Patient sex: M
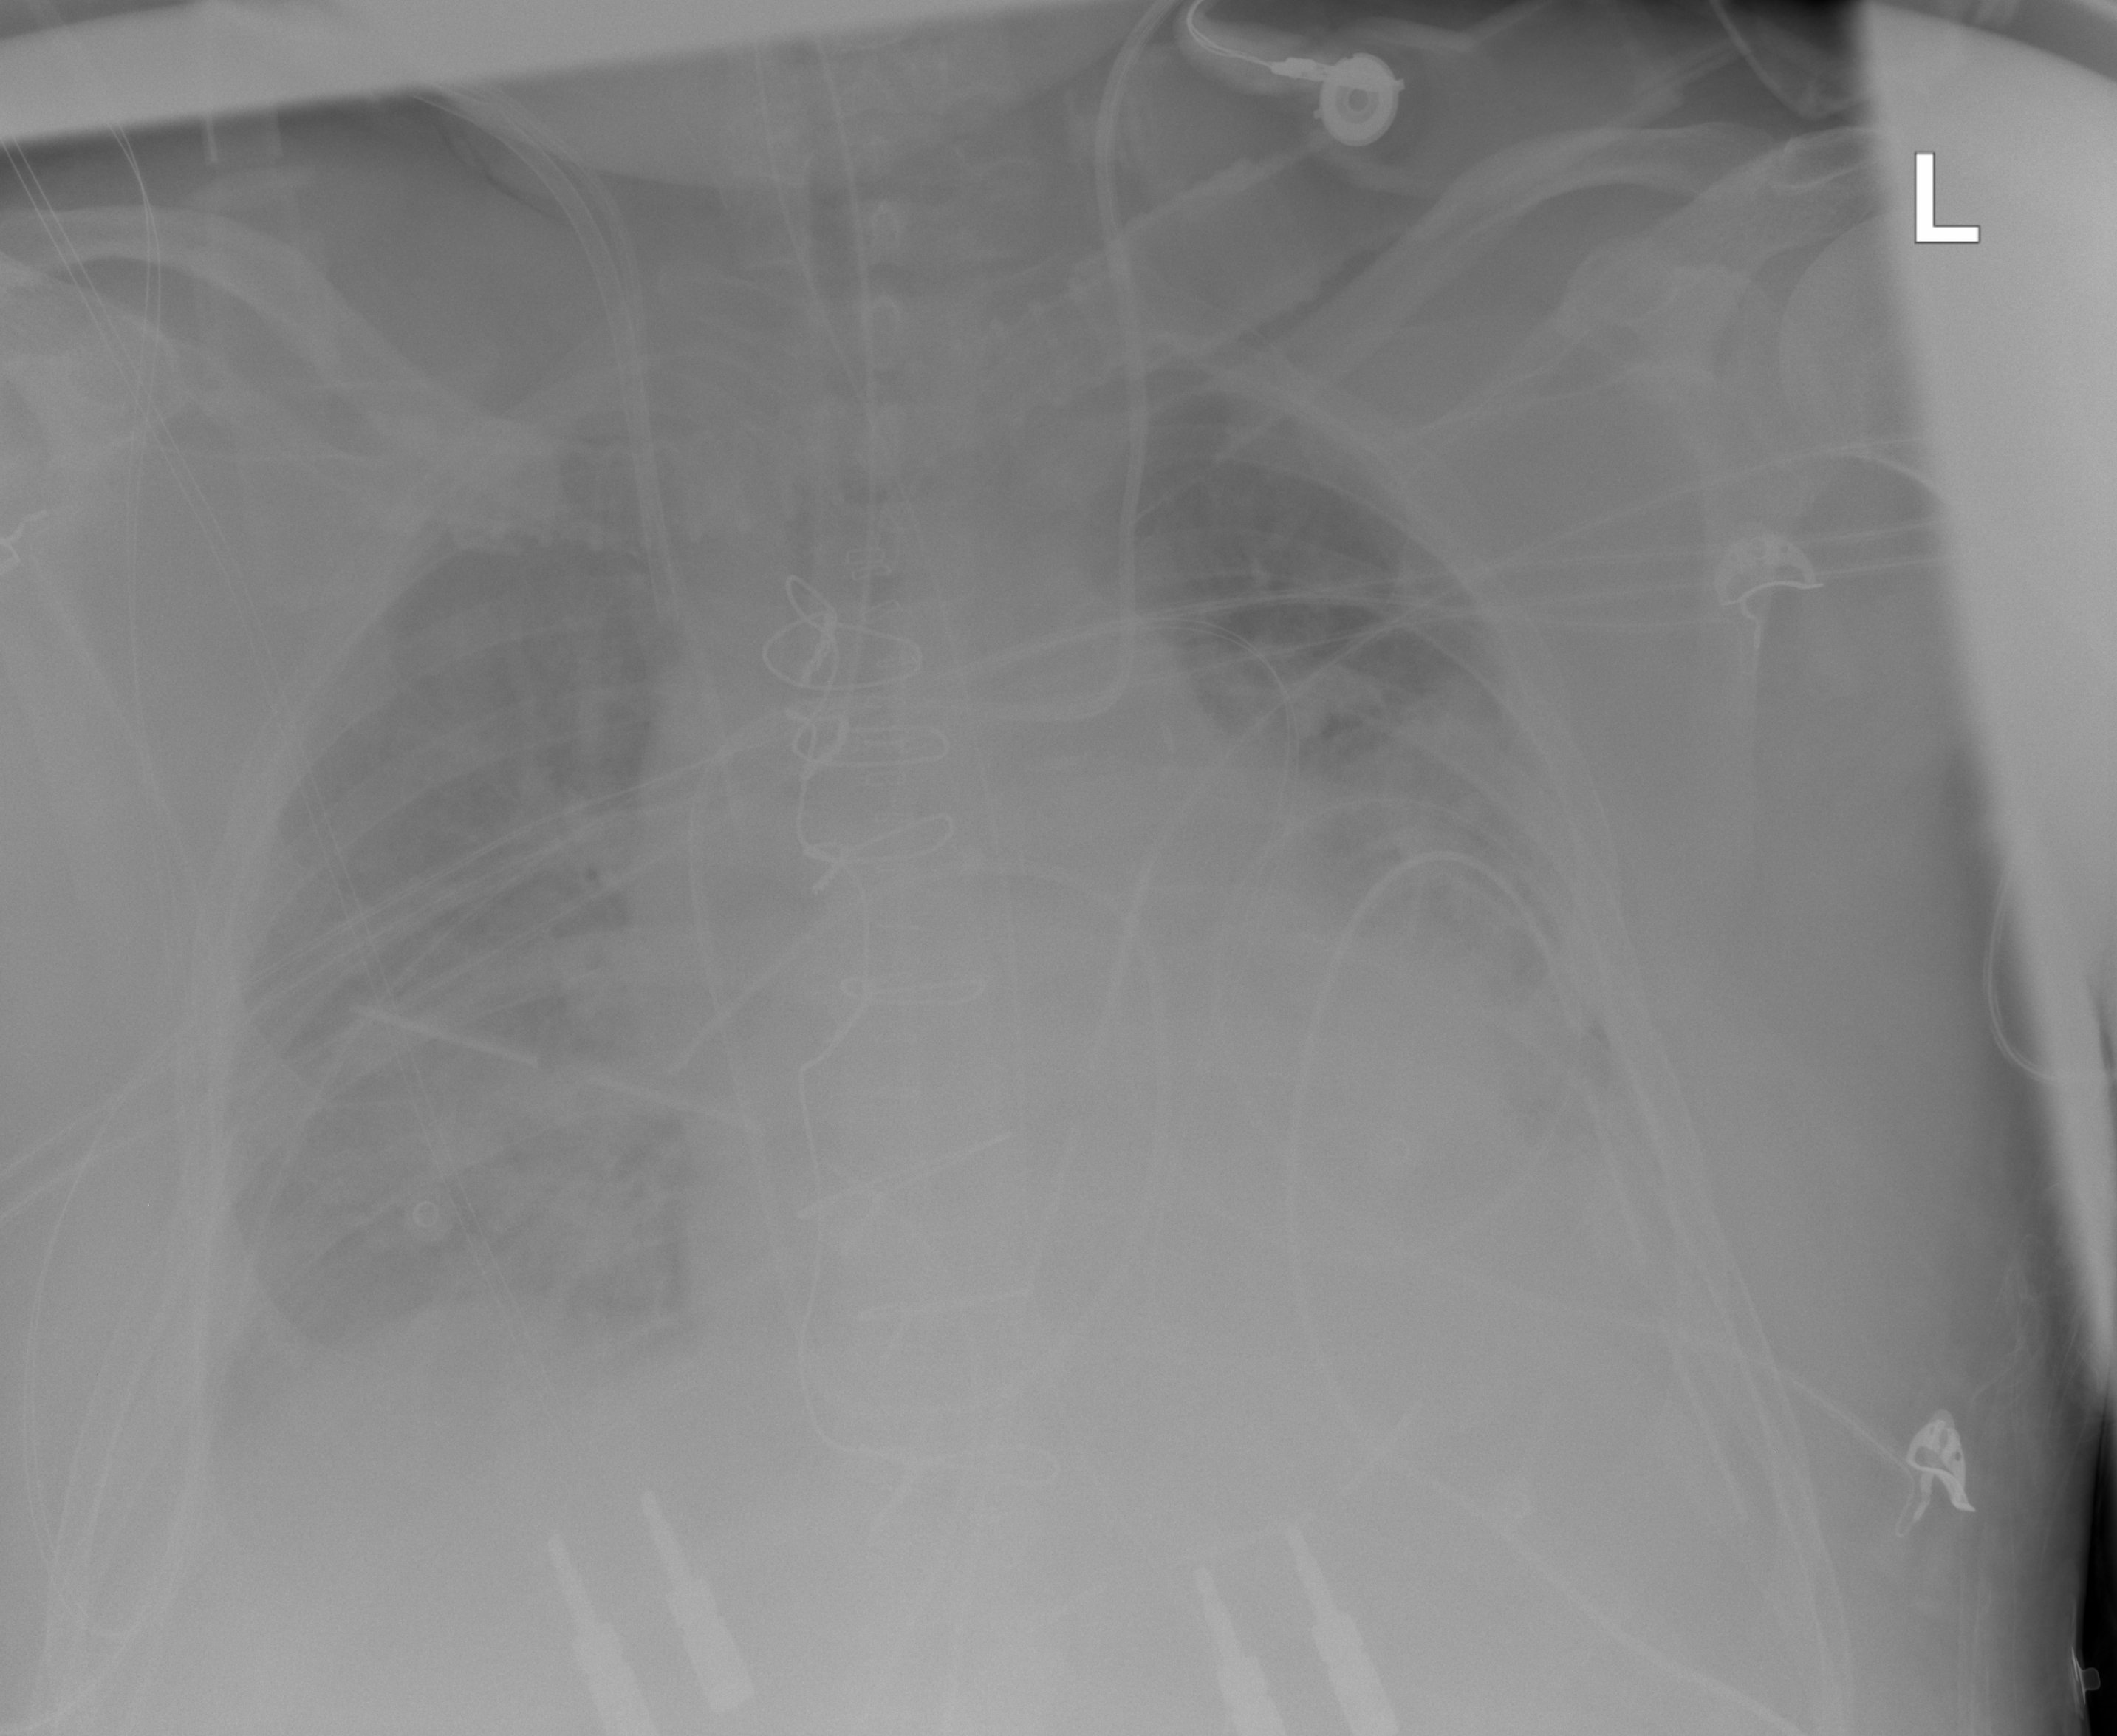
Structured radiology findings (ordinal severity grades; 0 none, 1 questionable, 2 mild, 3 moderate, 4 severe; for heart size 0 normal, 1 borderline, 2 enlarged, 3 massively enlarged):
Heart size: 2
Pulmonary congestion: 3
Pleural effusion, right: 2
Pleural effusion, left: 2
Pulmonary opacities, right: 2
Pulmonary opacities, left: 2
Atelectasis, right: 3
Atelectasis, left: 2